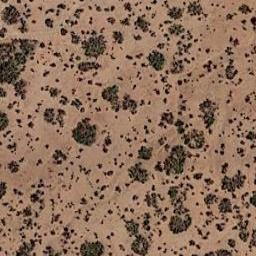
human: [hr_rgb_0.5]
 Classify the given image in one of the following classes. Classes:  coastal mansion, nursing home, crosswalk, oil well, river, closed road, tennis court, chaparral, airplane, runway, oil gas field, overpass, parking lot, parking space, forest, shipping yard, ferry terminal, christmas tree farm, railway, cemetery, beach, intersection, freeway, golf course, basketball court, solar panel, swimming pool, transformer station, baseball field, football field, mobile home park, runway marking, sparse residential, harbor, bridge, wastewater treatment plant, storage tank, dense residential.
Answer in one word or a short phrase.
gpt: chaparral